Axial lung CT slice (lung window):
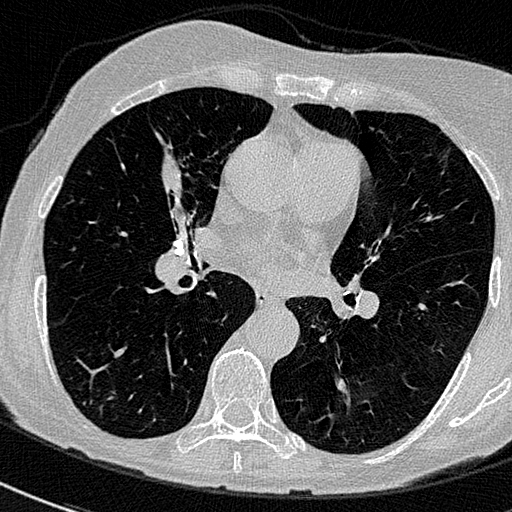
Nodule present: no